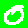
Digit: 0